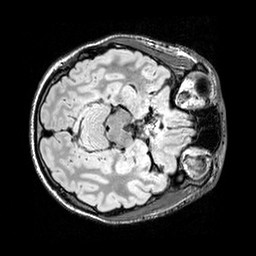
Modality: FLAIR
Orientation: axial
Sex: male
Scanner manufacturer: siemens
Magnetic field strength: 3 T
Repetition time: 5 s
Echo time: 0.395 s